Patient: sex M, age 67
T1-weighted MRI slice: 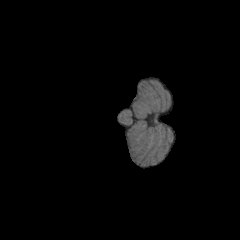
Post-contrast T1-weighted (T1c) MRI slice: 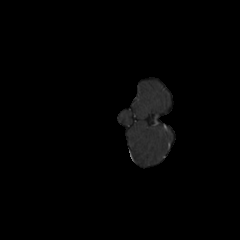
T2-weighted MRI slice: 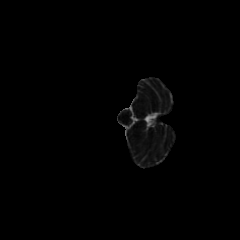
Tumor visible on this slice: no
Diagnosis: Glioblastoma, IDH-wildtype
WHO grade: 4